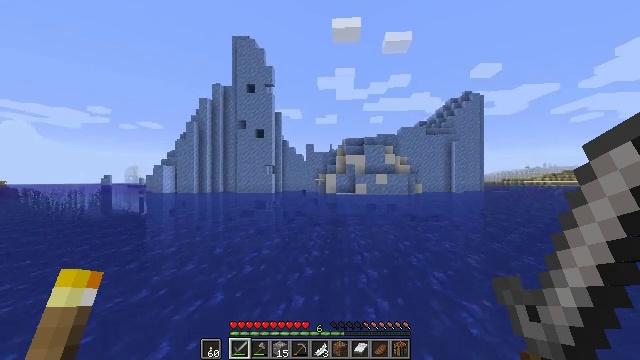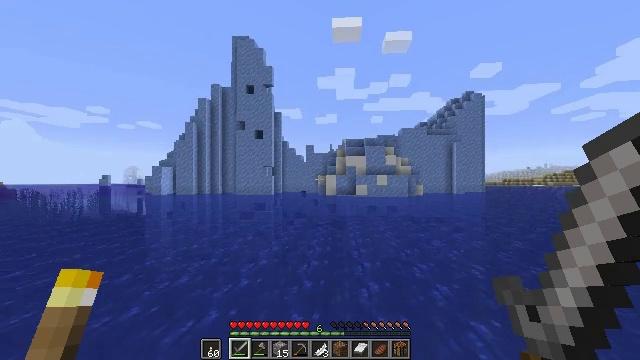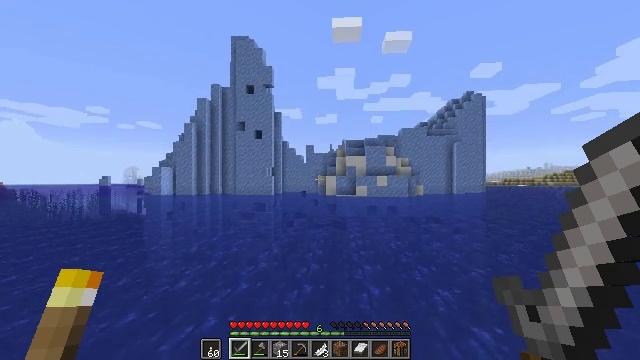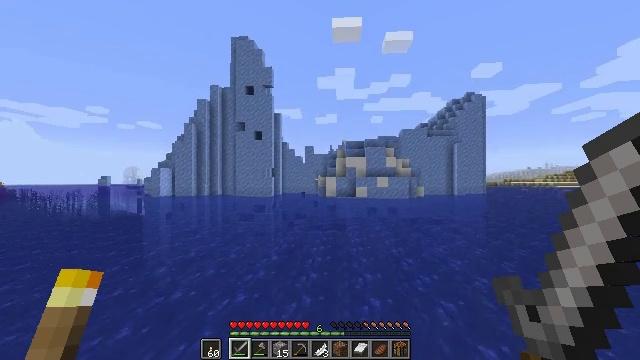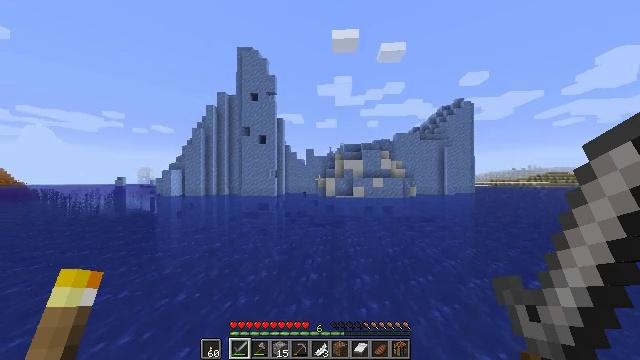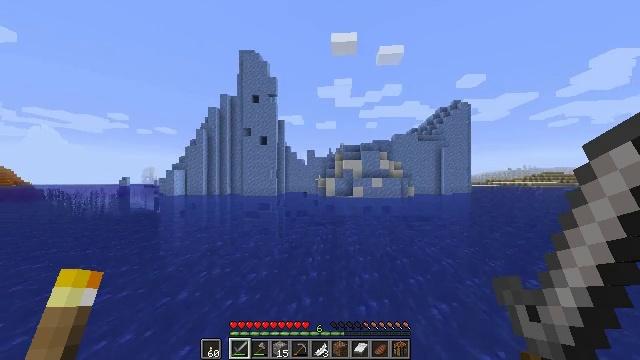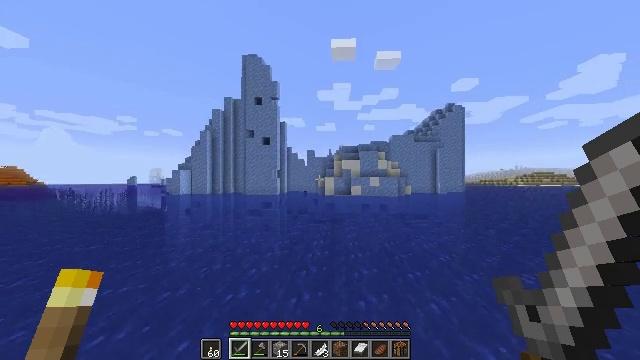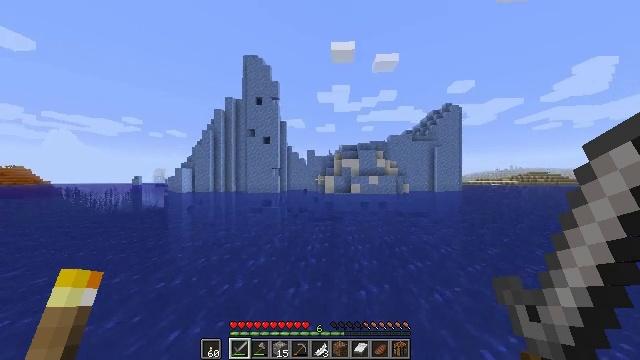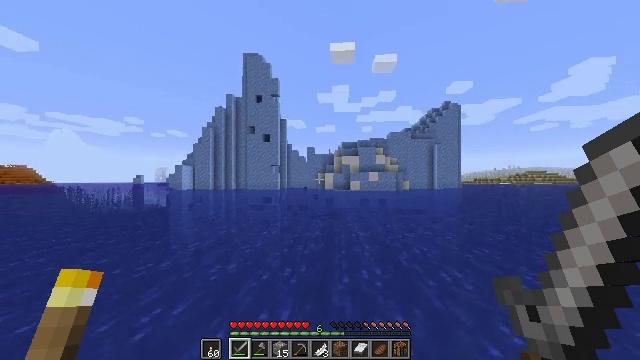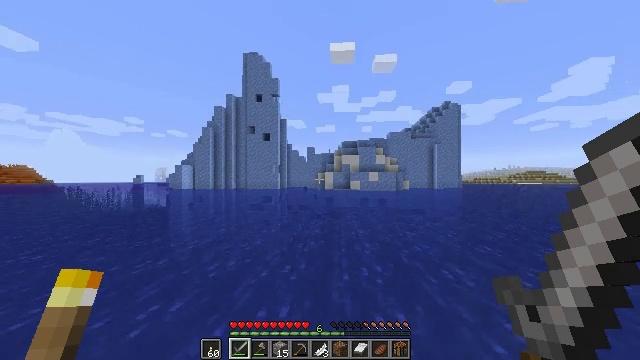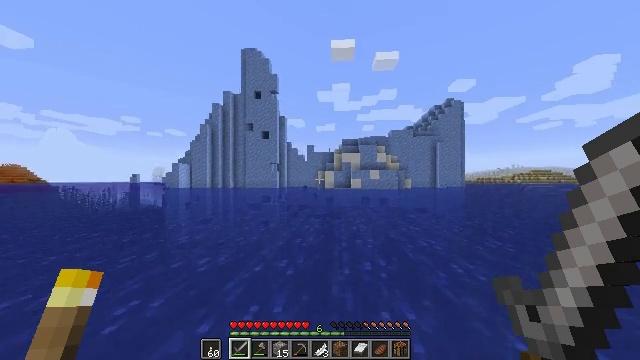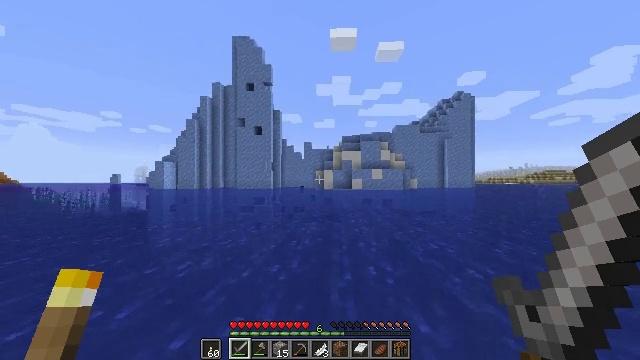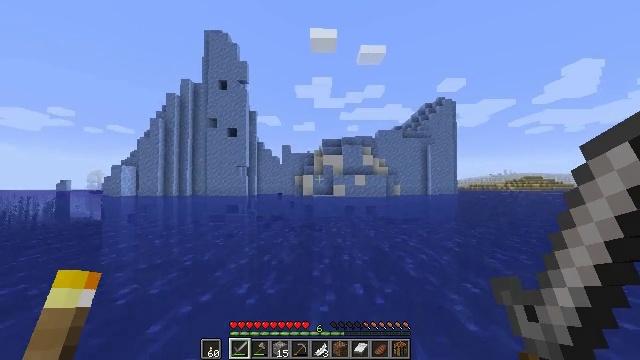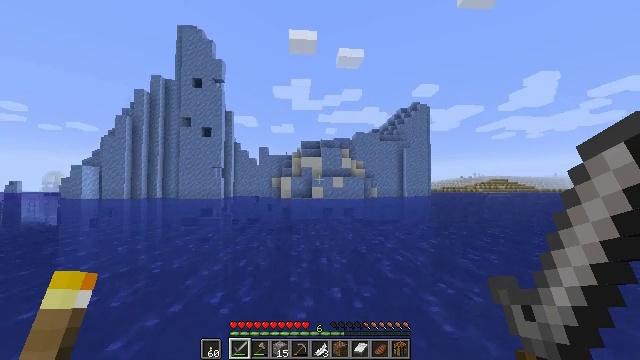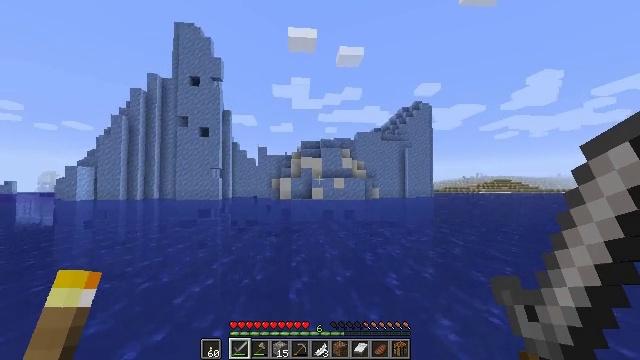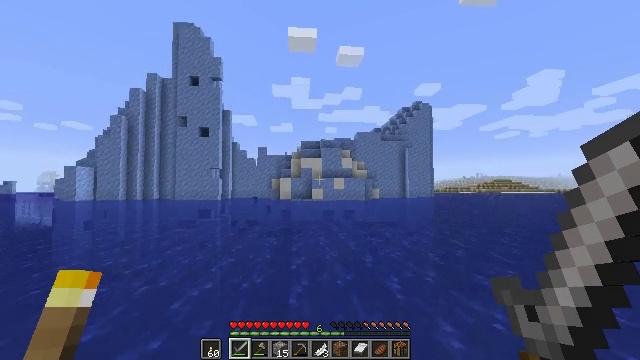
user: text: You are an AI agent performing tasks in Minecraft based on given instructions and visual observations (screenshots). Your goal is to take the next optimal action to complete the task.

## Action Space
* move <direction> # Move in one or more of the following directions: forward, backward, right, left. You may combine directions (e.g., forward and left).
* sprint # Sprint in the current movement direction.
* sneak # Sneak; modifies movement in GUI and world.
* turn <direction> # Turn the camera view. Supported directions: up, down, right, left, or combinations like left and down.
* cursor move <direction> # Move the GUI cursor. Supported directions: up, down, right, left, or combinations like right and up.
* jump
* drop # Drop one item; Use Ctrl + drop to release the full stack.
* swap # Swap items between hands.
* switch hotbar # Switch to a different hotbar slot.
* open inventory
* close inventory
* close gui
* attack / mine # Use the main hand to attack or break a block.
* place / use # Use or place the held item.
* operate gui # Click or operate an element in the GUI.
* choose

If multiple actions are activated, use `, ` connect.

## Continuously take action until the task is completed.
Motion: motion action
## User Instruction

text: Acquire packed ice by mining.
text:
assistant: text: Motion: move forward, sprint, jump
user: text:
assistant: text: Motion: move forward, sprint, jump
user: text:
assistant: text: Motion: move forward, sprint, jump
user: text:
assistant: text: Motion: move forward, sprint, jump
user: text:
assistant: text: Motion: move forward, sprint, jump
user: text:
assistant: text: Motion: move forward, sprint, jump
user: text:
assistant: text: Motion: move forward, sprint, jump
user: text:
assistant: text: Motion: move forward, sprint, jump
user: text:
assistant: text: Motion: move forward, sprint, jump
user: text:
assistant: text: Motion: move forward, sprint, jump
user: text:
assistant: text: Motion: move forward, sprint, jump
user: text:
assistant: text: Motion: move forward, sprint, turn right and up, jump
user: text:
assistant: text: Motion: move forward, sprint, turn right, jump
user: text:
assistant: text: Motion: move forward, sprint, jump
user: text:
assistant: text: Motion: move forward, sprint, jump
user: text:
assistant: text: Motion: move forward, sprint, jump
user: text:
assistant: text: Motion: move forward, sprint, jump
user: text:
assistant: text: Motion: move forward, sprint, jump
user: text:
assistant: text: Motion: move forward, sprint, jump
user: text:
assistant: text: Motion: move forward, sprint, jump
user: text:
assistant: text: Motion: move forward, sprint, jump
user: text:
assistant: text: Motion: move forward, sprint, jump
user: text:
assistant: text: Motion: move forward, sprint, jump
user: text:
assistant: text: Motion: move forward, sprint, jump
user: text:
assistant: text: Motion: move forward, sprint, jump
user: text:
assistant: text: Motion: move forward, sprint, jump
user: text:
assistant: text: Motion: move forward, sprint, jump
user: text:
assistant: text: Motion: move forward, sprint, jump
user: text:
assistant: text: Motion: move forward, sprint, jump
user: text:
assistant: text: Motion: move forward, sprint, jump